RGB frame:
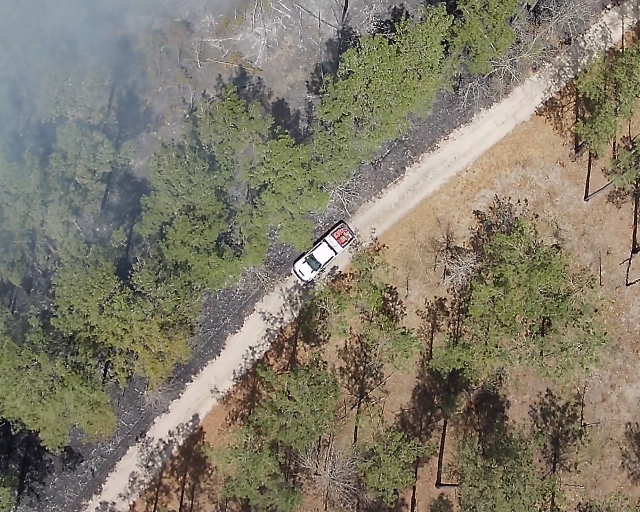
Thermal frame:
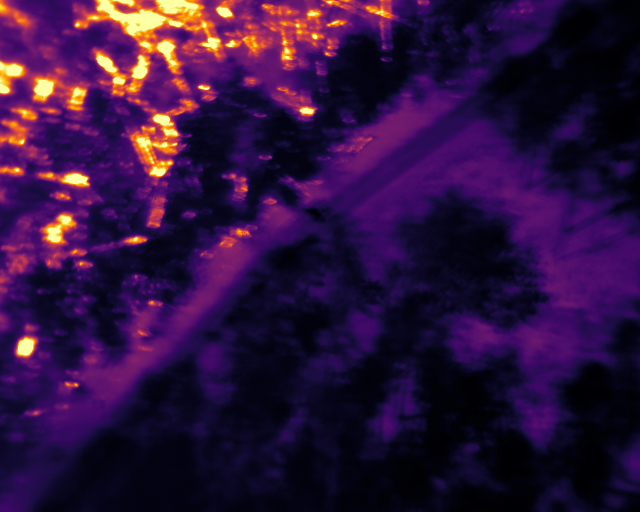
Captured: 2026-02-27 02:41:59
Pixels at or above 80 °C: 12918 (fraction of frame: 0.03942)